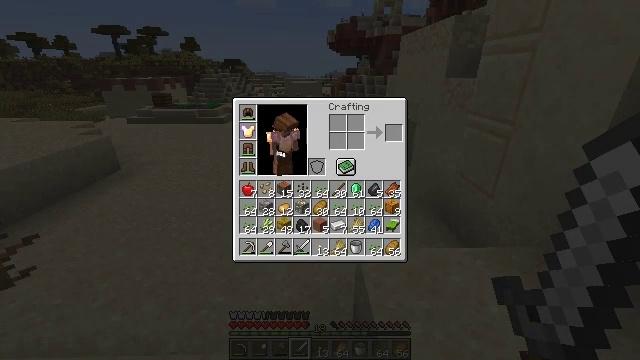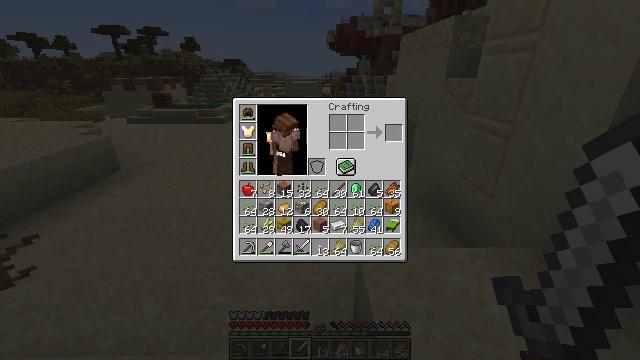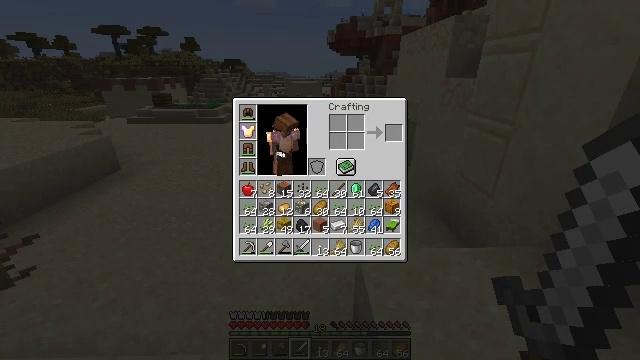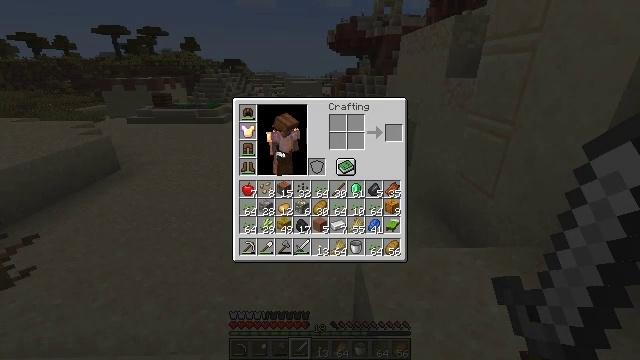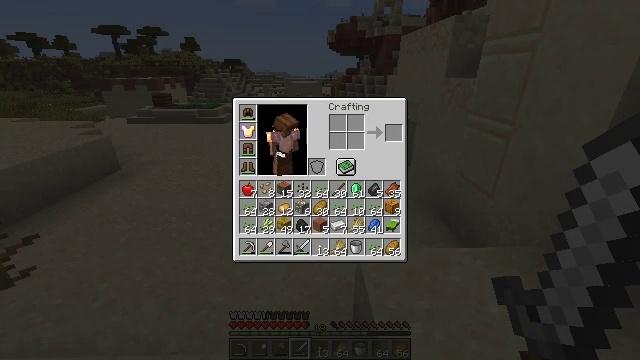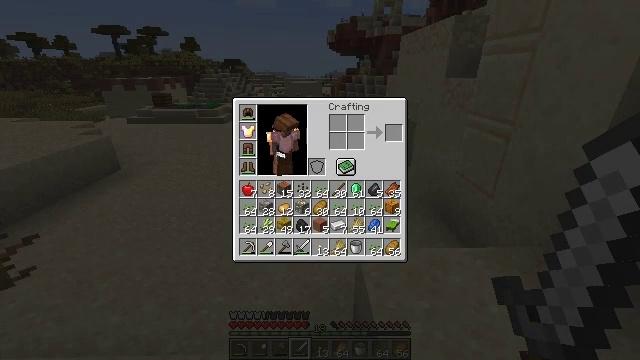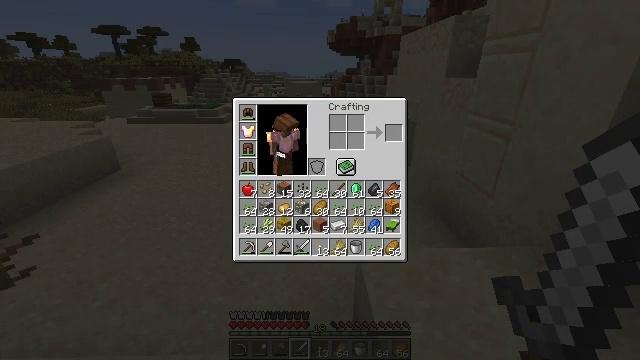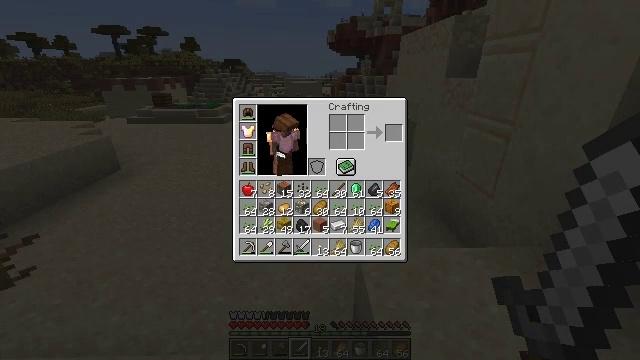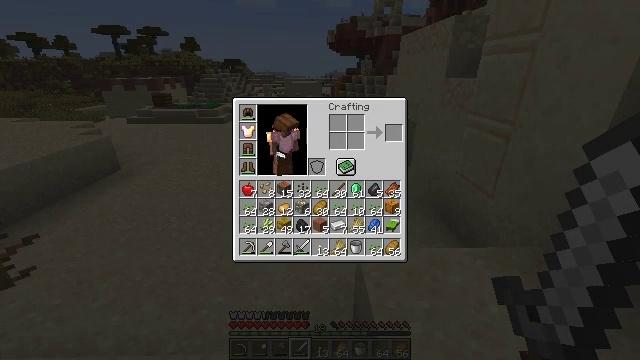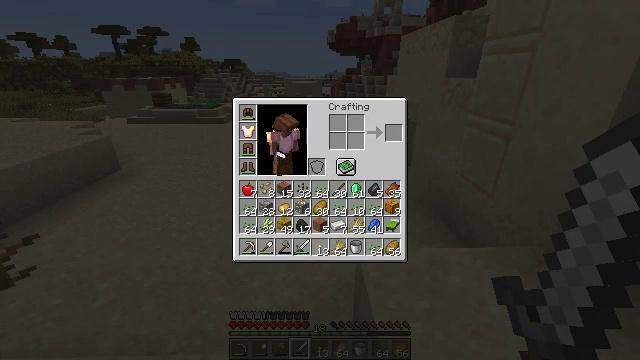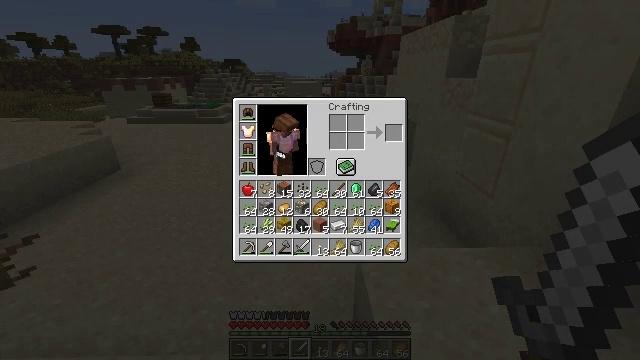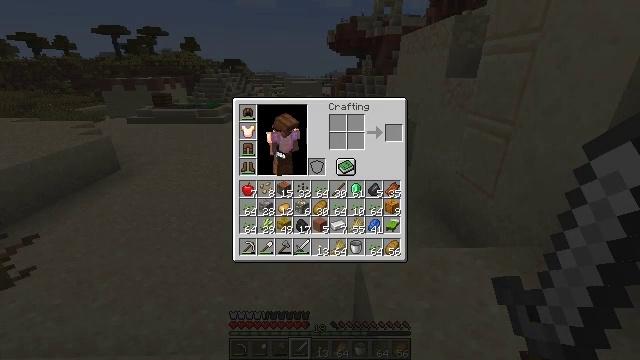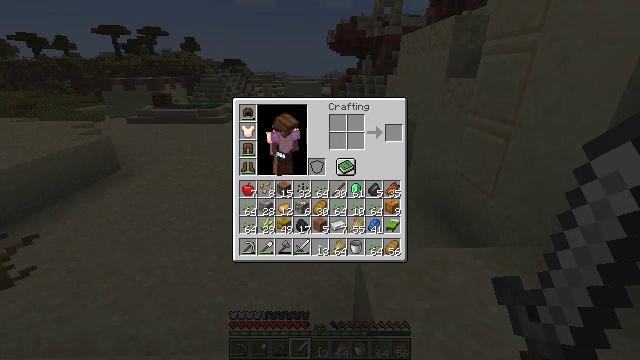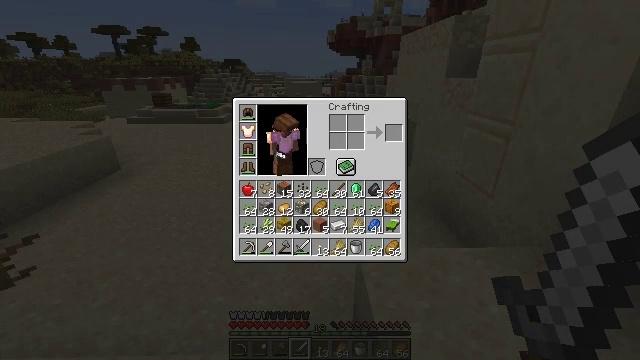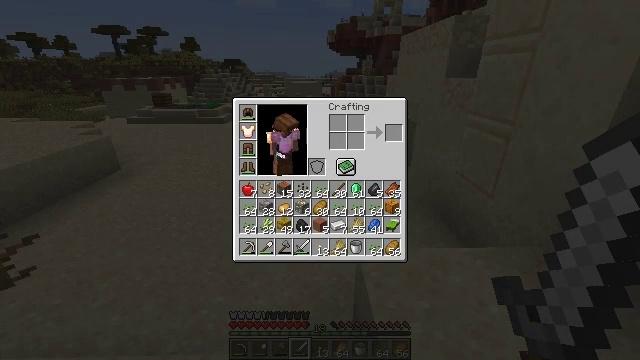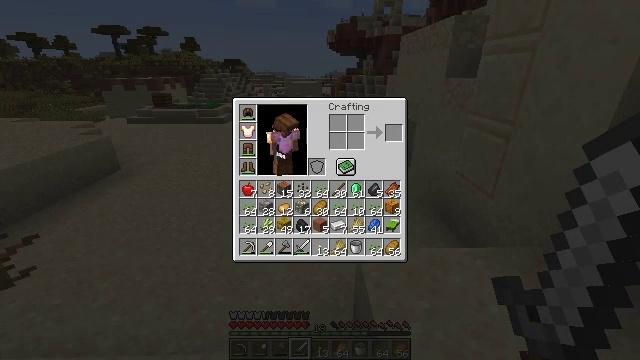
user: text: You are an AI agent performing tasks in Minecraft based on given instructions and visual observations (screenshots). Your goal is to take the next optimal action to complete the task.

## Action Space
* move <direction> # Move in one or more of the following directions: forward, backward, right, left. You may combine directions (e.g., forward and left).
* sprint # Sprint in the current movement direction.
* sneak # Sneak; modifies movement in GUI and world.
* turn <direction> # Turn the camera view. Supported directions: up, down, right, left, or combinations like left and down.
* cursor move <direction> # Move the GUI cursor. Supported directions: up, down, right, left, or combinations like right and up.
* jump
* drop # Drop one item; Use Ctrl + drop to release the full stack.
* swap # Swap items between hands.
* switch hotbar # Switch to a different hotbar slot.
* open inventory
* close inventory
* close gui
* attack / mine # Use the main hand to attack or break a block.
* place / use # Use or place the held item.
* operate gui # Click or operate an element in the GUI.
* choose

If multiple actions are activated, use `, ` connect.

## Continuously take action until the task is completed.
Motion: motion action
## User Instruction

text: drop lime bed
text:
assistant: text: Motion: operate gui
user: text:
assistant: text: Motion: operate gui
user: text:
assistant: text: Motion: operate gui
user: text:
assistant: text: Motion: operate gui
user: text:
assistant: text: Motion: operate gui
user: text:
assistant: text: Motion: operate gui
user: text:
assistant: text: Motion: operate gui
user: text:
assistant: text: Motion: operate gui
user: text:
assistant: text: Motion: operate gui
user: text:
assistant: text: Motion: operate gui
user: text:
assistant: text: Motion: operate gui
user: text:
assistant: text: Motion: operate gui
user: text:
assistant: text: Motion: operate gui
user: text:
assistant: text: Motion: operate gui
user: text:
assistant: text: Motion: operate gui
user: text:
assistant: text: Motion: operate gui
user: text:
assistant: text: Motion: operate gui
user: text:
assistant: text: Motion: operate gui
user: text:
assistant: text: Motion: operate gui
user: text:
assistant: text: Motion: operate gui
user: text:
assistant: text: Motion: attack / mine, close gui
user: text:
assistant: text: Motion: attack / mine
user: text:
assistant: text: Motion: attack / mine
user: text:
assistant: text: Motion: attack / mine
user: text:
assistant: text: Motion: attack / mine
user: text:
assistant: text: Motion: attack / mine
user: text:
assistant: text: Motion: move forward, attack / mine
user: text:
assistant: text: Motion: move forward, attack / mine
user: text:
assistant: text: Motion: move forward, attack / mine
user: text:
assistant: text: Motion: move forward, attack / mine